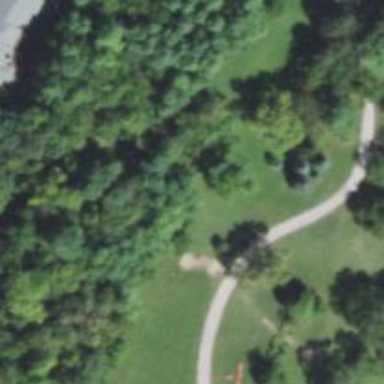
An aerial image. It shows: Disc golf hole.